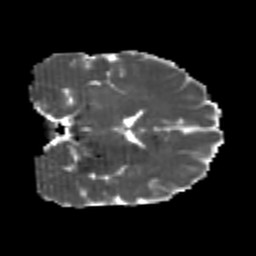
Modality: MD
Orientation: coronal
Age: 20
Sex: male
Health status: healthy
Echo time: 0.074 s